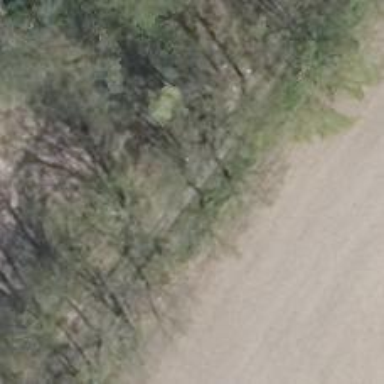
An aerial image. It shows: Row of deciduous broadleaved trees.